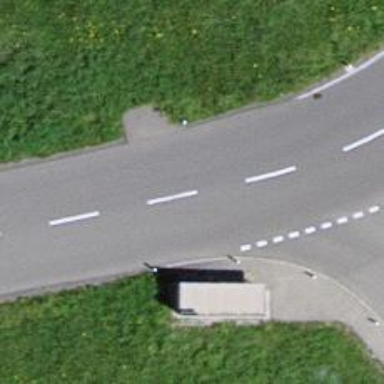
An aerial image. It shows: Public transport stop position.